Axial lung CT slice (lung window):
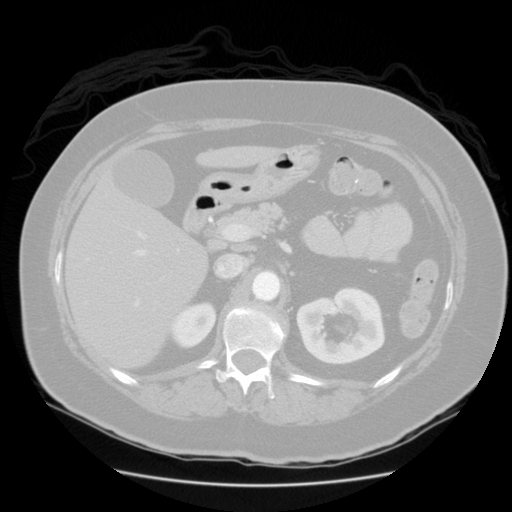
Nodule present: no